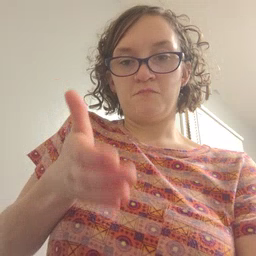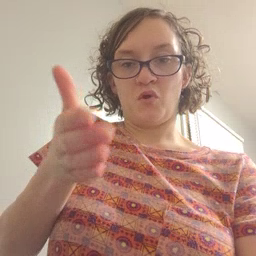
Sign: boat